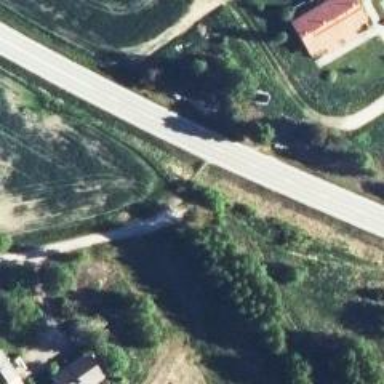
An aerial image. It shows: Path with excellent visibility for trail.